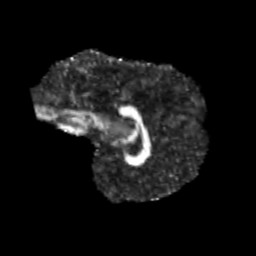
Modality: FA
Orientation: sagittal
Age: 13
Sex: male
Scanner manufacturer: siemens
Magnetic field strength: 3 T
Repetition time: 3.8 s
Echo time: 0.07 s